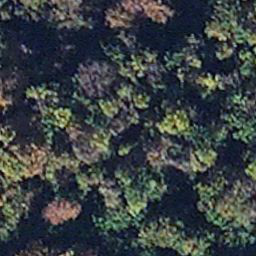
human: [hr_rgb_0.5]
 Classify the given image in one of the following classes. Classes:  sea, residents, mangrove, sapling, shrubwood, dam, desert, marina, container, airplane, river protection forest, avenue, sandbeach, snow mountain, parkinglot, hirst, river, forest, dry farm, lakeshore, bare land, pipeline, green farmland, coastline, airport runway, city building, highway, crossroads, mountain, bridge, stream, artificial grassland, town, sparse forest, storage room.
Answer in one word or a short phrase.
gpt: mangrove